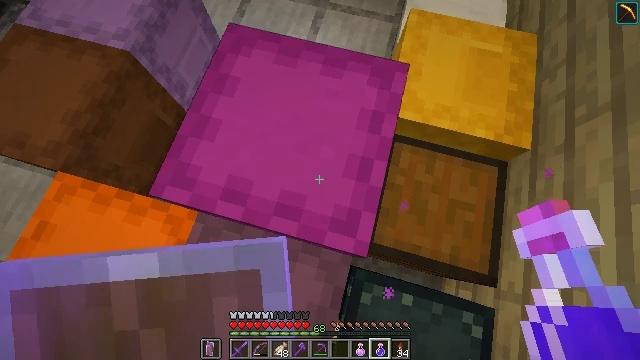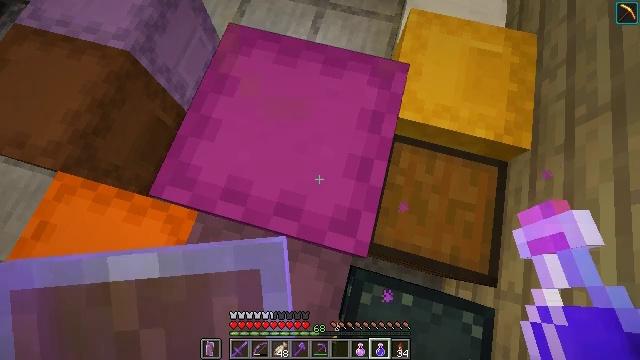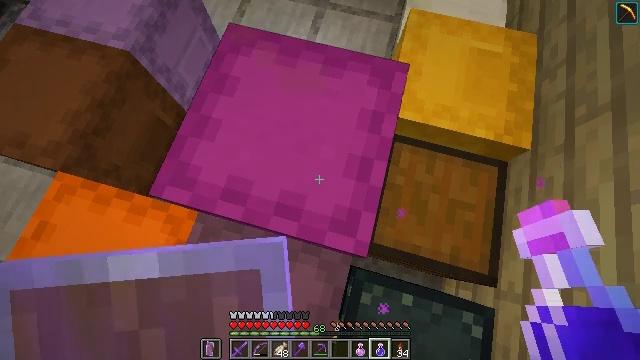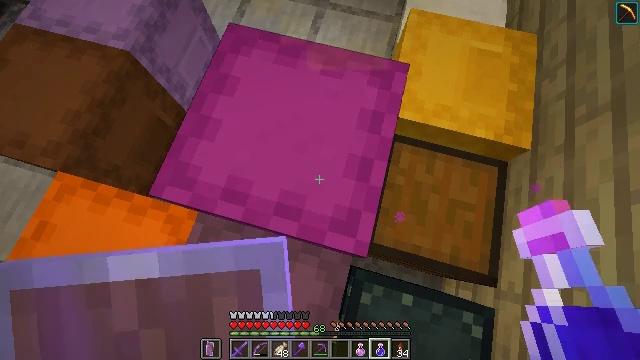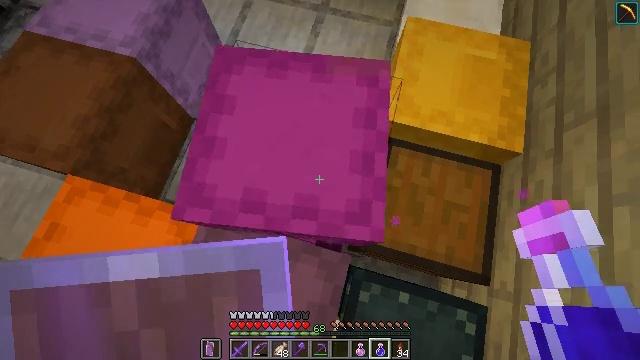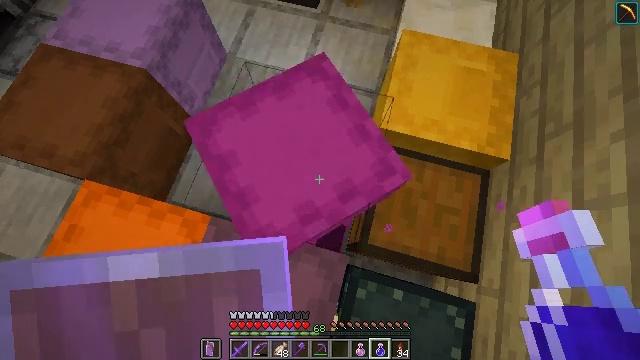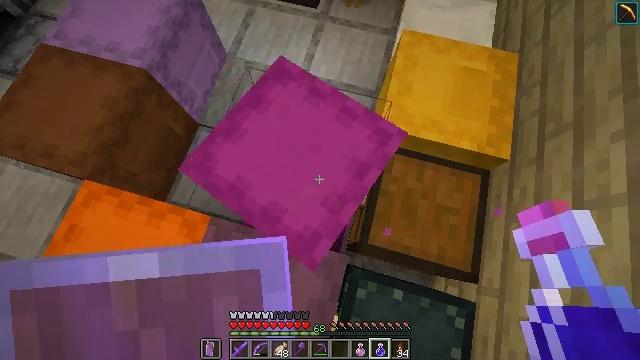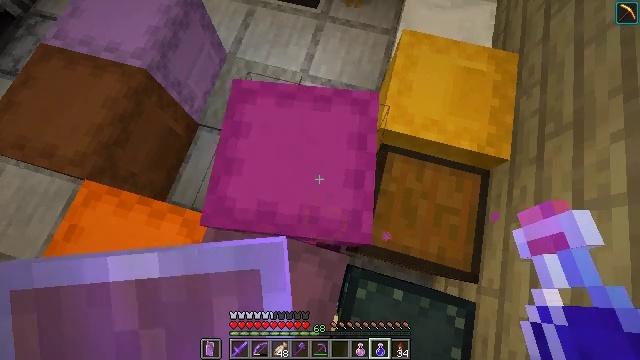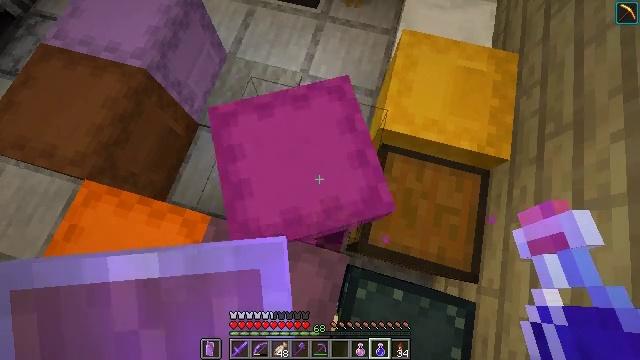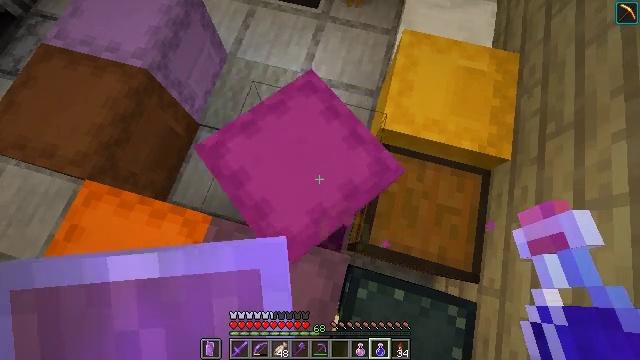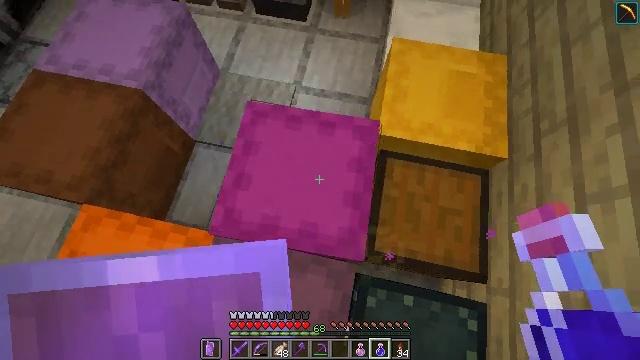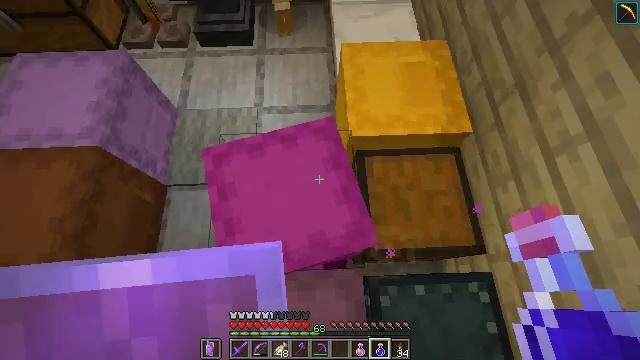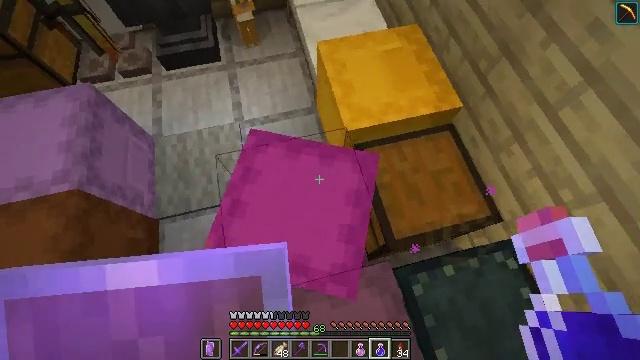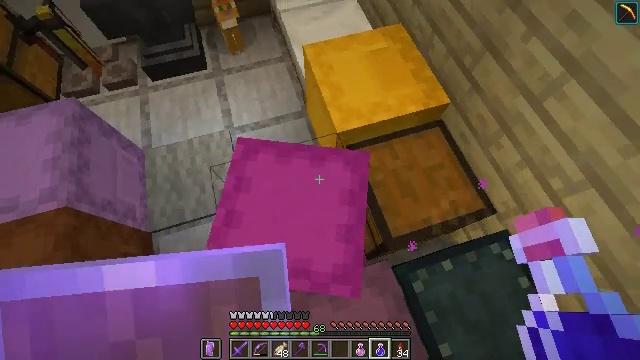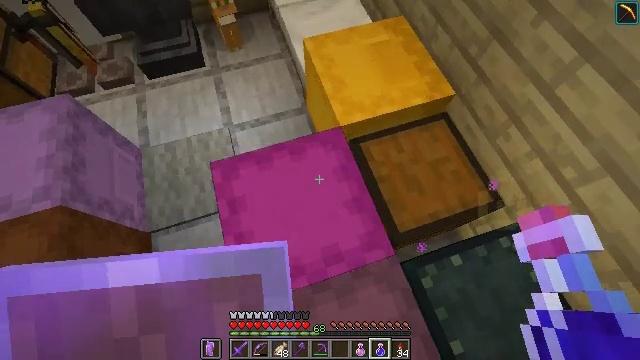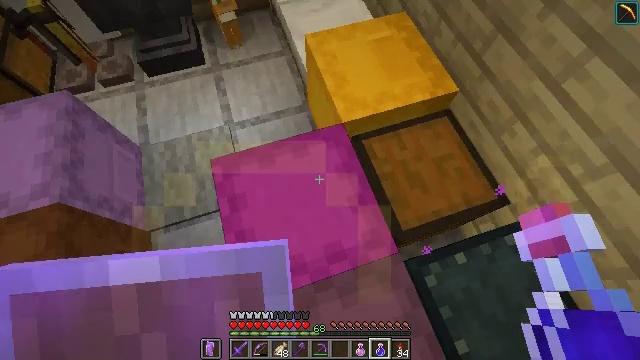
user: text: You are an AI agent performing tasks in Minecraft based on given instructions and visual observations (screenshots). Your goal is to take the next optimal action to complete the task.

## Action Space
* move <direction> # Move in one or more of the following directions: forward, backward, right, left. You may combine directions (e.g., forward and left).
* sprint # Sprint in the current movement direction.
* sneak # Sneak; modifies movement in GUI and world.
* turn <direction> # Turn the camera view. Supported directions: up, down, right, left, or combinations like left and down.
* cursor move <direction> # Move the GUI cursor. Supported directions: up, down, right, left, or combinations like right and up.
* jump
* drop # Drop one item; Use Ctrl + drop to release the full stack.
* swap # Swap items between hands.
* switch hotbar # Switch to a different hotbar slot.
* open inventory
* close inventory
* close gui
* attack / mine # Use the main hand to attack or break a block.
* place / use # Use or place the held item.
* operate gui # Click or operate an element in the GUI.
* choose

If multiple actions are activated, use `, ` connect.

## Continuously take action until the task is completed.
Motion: motion action
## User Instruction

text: Collect the magenta shulker box for storage.
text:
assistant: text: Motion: no_op
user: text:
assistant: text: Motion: no_op
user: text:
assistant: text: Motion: no_op
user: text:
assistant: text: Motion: no_op
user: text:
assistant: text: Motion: no_op
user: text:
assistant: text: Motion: no_op
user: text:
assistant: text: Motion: no_op
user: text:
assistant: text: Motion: no_op
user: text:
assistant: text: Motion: move left
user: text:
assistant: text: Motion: move left, turn right and up
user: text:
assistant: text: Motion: move left, turn right and up
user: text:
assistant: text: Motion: turn right and up
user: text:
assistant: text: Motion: turn right
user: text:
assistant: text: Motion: no_op
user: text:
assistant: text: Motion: no_op
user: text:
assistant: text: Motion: no_op
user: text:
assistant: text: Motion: no_op
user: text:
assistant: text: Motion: turn left
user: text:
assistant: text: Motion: turn left
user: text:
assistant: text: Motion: turn left
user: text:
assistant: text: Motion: no_op
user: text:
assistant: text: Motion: no_op
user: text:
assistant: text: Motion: no_op
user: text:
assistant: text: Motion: no_op
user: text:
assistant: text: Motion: no_op
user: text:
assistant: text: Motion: no_op
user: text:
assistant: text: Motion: no_op
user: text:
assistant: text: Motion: no_op
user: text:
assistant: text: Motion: no_op
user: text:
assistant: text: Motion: no_op